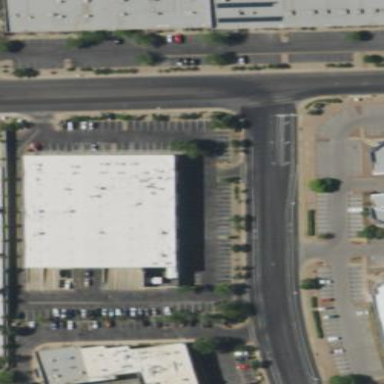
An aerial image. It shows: Building.